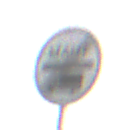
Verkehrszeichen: EndeMautpflicht
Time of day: SunriseSunset
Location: Outdoor (RoadRail)
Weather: PartlyCloudy
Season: NotSpecified
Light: Natural